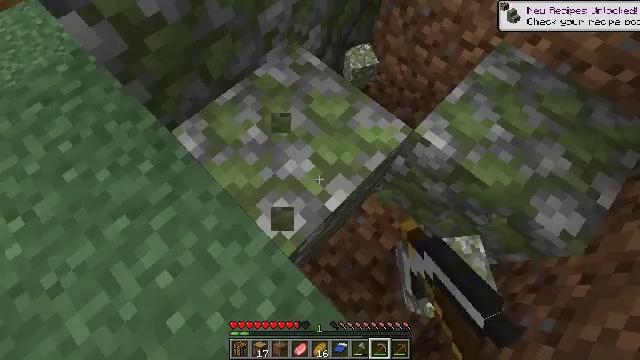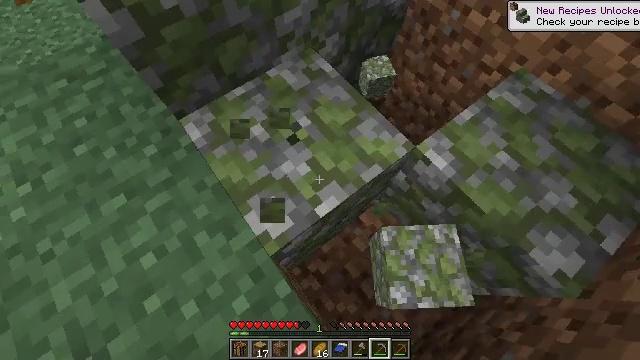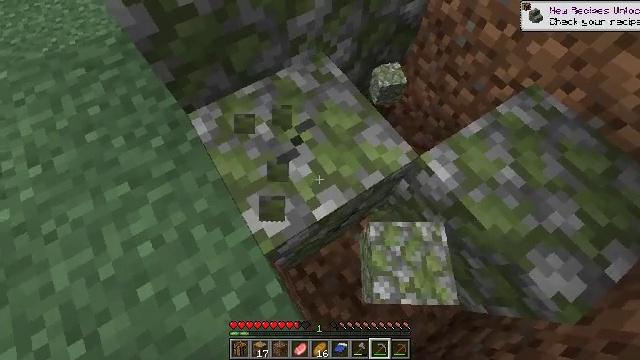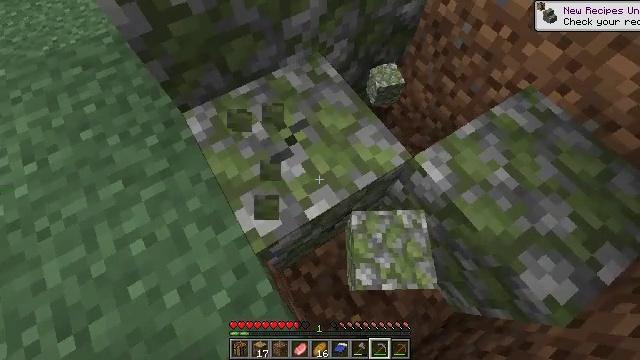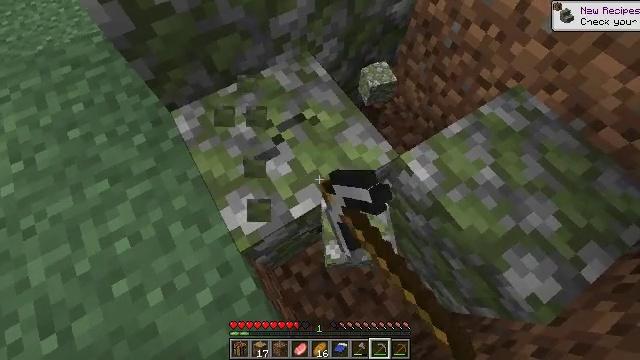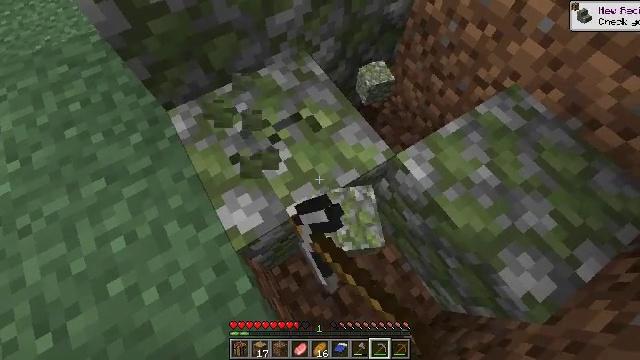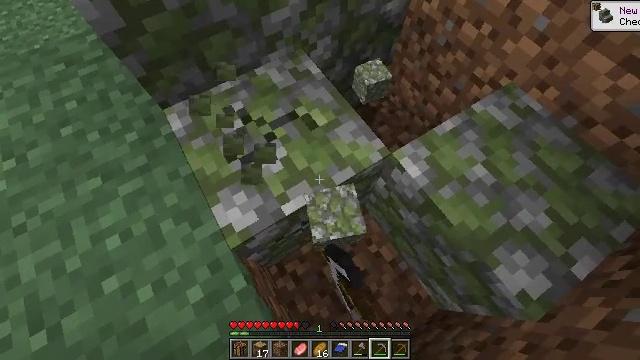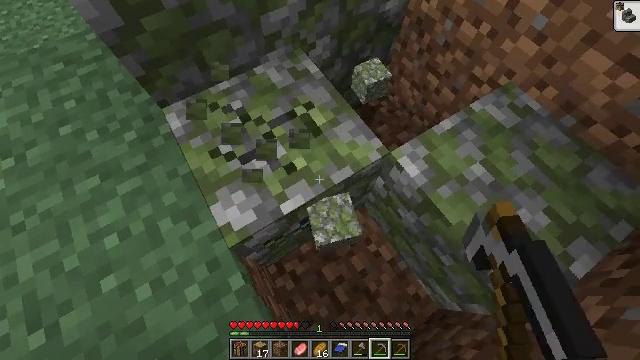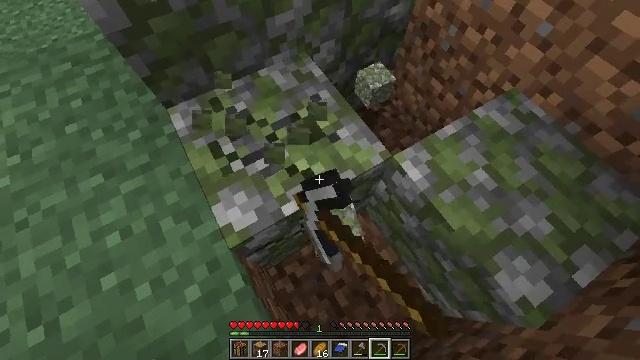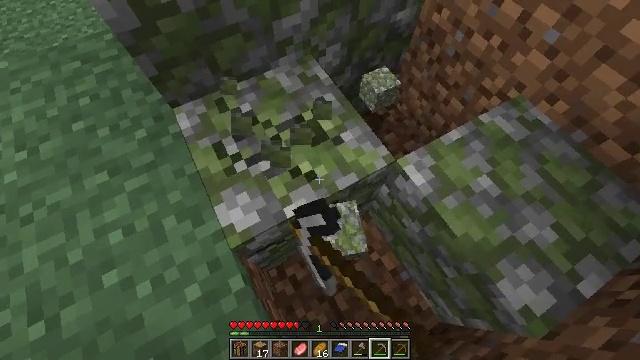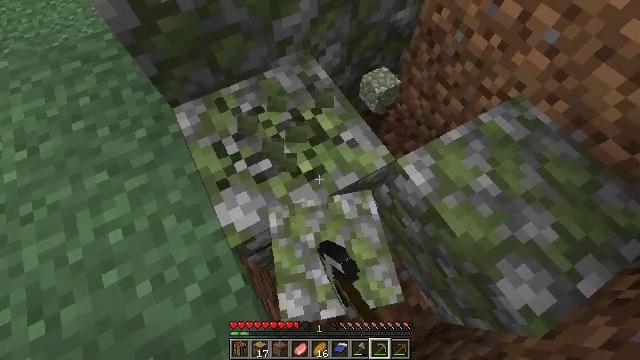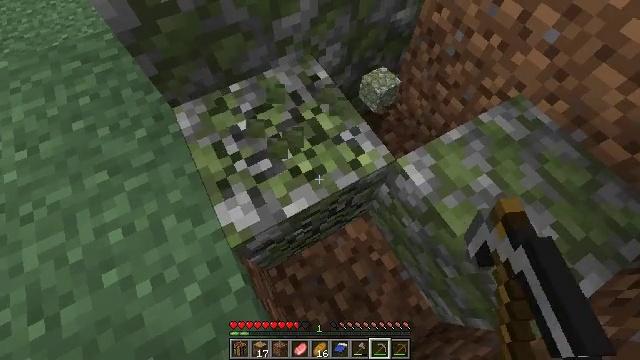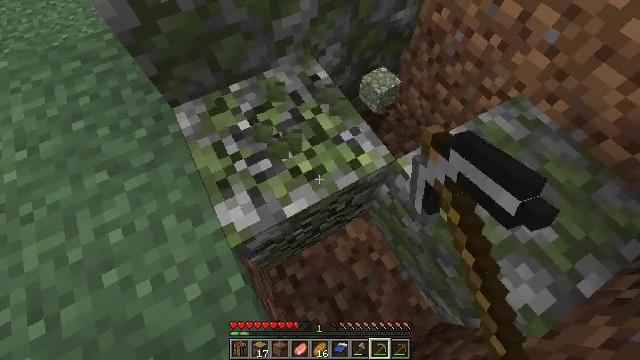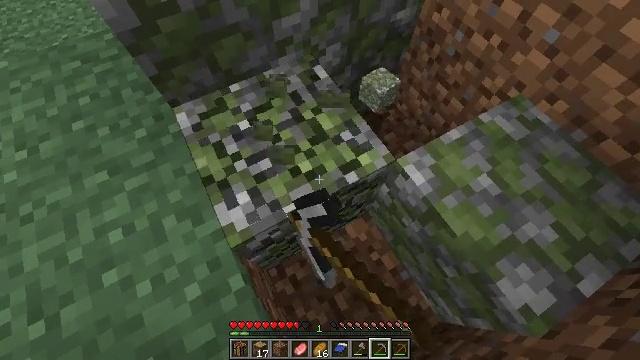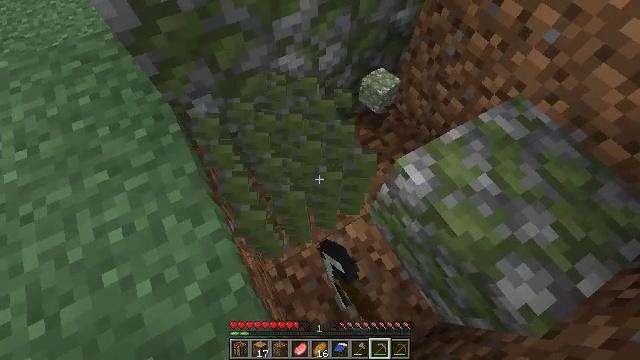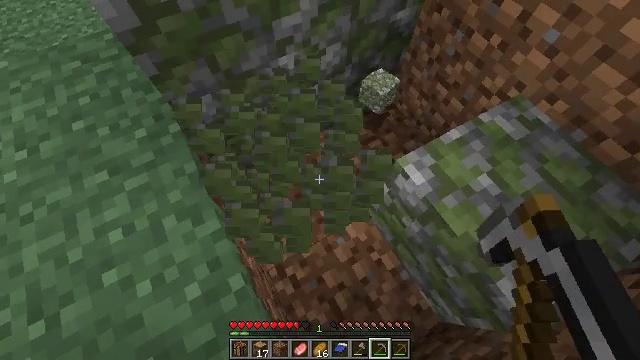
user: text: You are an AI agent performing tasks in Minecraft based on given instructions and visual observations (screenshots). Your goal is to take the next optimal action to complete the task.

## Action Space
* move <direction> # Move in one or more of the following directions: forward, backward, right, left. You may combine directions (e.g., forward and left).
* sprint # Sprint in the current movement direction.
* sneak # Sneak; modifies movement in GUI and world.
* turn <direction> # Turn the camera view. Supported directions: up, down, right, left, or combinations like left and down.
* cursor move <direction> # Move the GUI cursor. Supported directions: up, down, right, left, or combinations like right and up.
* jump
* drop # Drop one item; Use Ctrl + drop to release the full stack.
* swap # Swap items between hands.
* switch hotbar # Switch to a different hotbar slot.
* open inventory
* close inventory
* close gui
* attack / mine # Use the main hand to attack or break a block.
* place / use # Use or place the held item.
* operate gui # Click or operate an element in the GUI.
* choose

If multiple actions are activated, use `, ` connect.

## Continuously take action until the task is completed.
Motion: motion action
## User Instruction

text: Collect mossy cobblestone from a structure.
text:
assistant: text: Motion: move right, sneak, turn left and up, attack / mine
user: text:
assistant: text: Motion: move right, sneak, turn left, attack / mine
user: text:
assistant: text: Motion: move right, sneak, attack / mine
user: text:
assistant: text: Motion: sneak, attack / mine
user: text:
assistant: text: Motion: sneak, attack / mine
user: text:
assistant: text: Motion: sneak, attack / mine
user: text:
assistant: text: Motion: sneak, attack / mine
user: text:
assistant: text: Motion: sneak, turn left, attack / mine
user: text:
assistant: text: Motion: sneak, turn left, attack / mine
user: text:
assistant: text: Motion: sneak, attack / mine
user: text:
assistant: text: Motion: sneak, attack / mine
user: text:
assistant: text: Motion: sneak, attack / mine
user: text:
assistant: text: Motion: sneak, attack / mine
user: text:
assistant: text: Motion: sneak, attack / mine
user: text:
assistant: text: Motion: sneak, attack / mine
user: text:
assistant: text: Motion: sneak, attack / mine
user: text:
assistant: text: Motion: move left, sneak, turn left and up, attack / mine
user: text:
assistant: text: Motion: move left, sneak, turn left and up, attack / mine
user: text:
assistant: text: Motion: move forward and move left, sneak, turn left and up, attack / mine
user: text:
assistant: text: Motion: move forward and move left, sneak, turn up, attack / mine
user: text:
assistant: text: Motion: move forward and move left, sneak, attack / mine
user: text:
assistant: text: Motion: move forward and move left, sneak, turn right and up, attack / mine
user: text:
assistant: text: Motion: move forward and move left, sneak, turn right and up, attack / mine
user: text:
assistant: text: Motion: move forward and move left, sneak, turn right, attack / mine
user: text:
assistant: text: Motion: move forward and move left, sneak, turn right, attack / mine
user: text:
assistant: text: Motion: move forward and move left, sneak, turn right, attack / mine
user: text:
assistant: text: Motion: move forward, sneak, turn right, attack / mine
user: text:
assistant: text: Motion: sneak, attack / mine
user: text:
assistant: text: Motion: sneak, attack / mine
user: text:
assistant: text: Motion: sneak, attack / mine